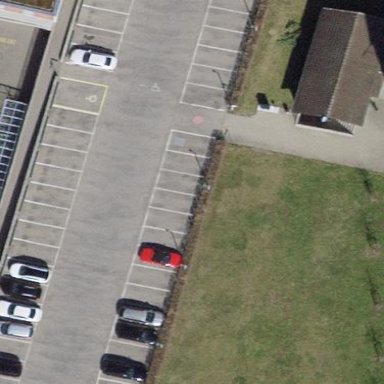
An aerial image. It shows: Multi-storey parking facility.